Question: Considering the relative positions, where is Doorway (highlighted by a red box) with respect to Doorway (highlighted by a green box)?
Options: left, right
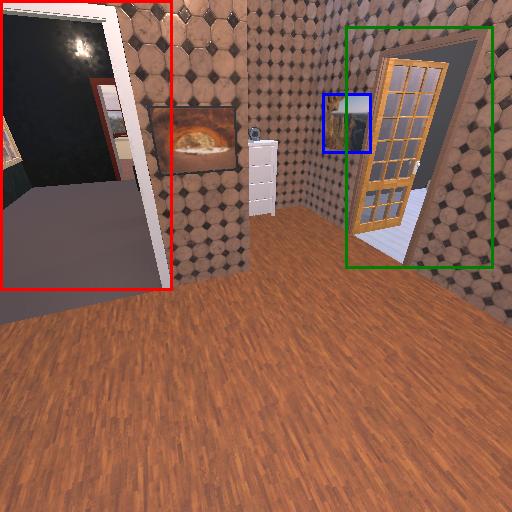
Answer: left